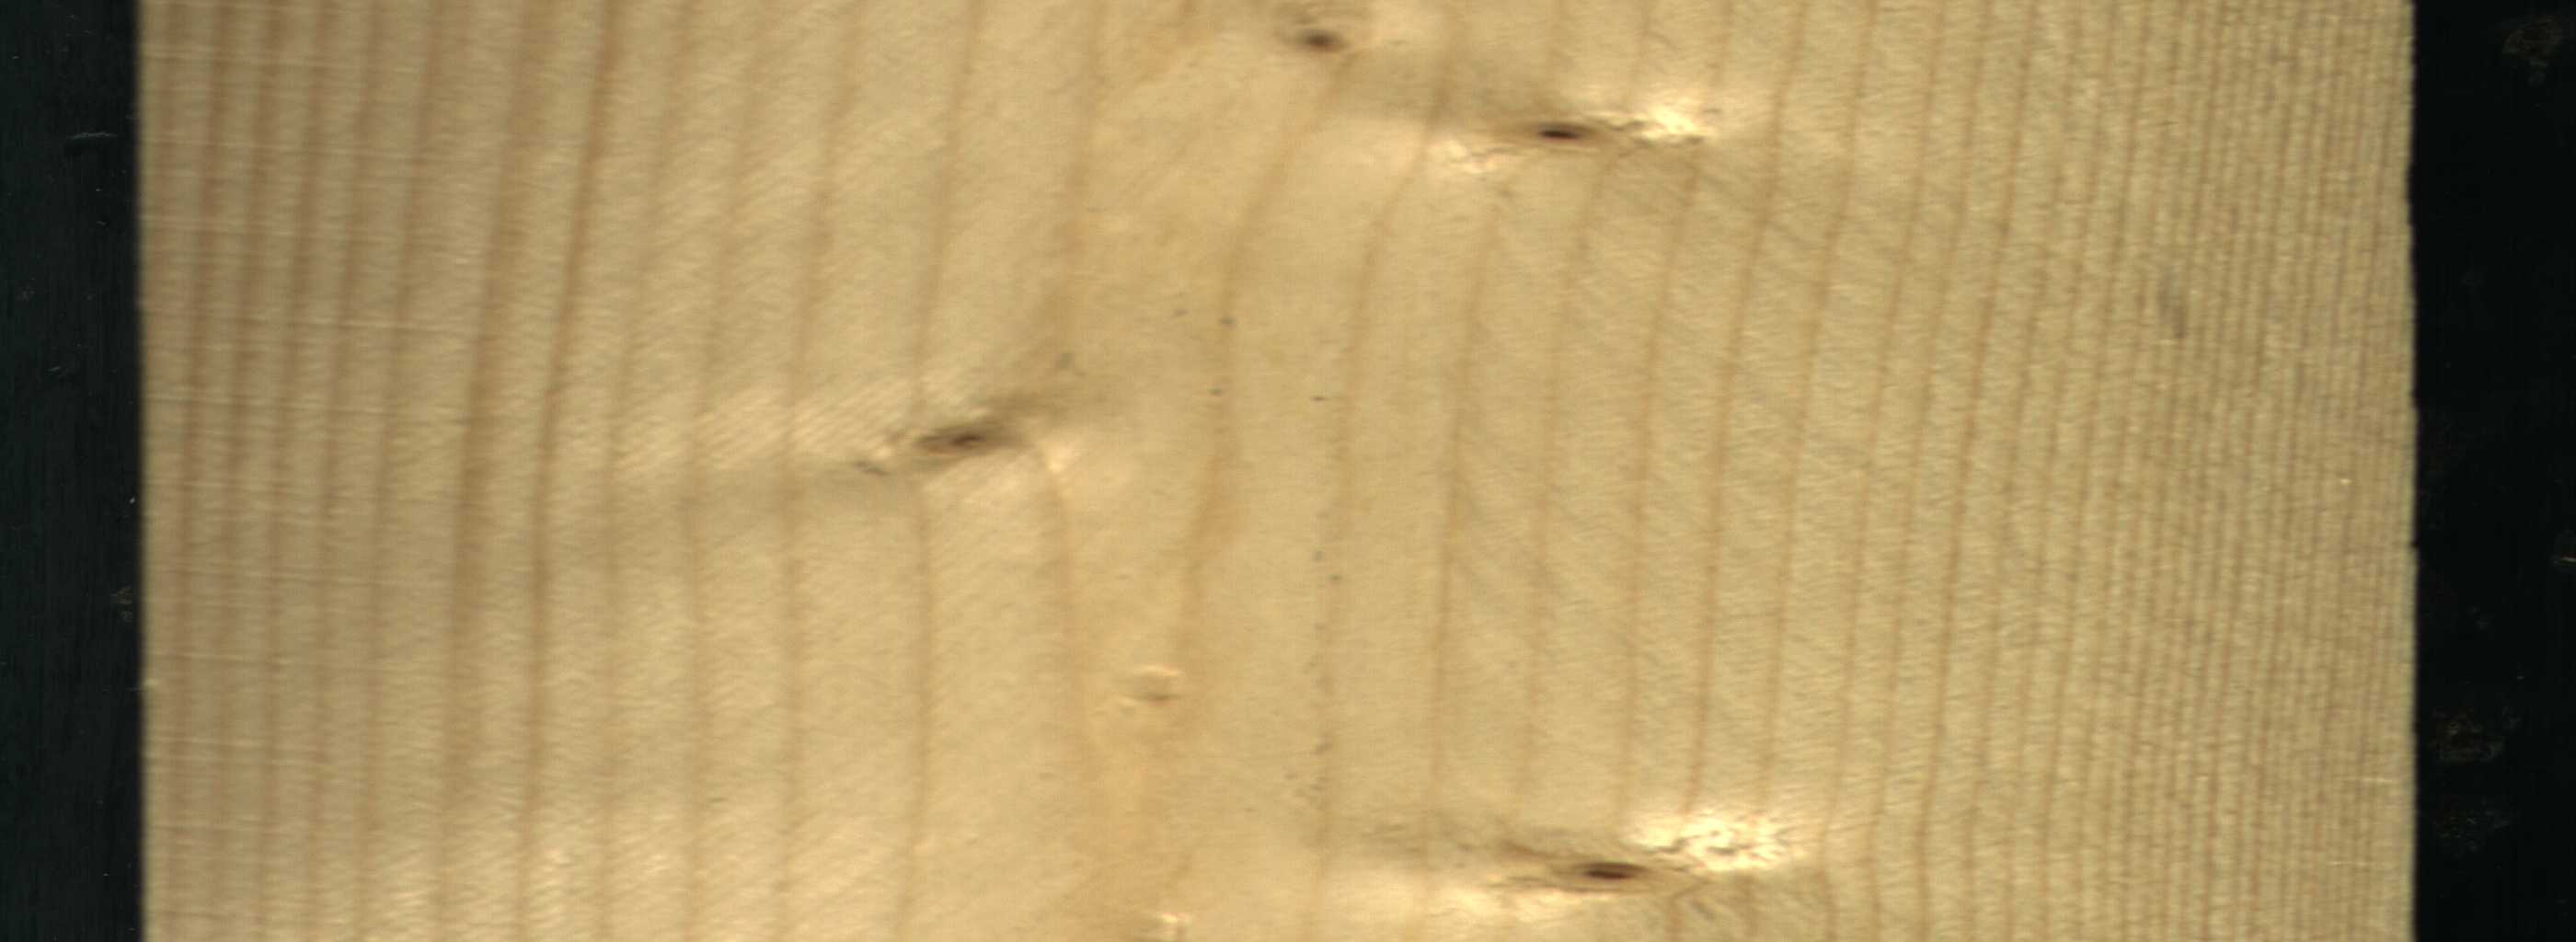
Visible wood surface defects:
Live_Knot
Live_Knot
Live_Knot
Live_Knot